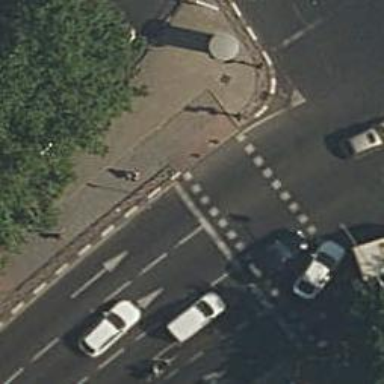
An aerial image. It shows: Road with traffic signals.